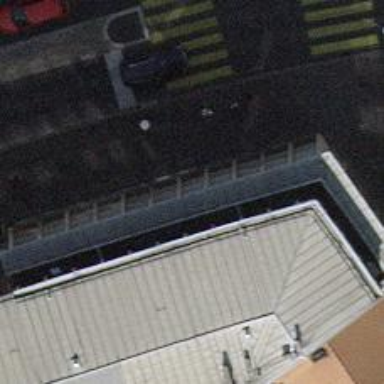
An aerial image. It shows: Clothing store.